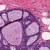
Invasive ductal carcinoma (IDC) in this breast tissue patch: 0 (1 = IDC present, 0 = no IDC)